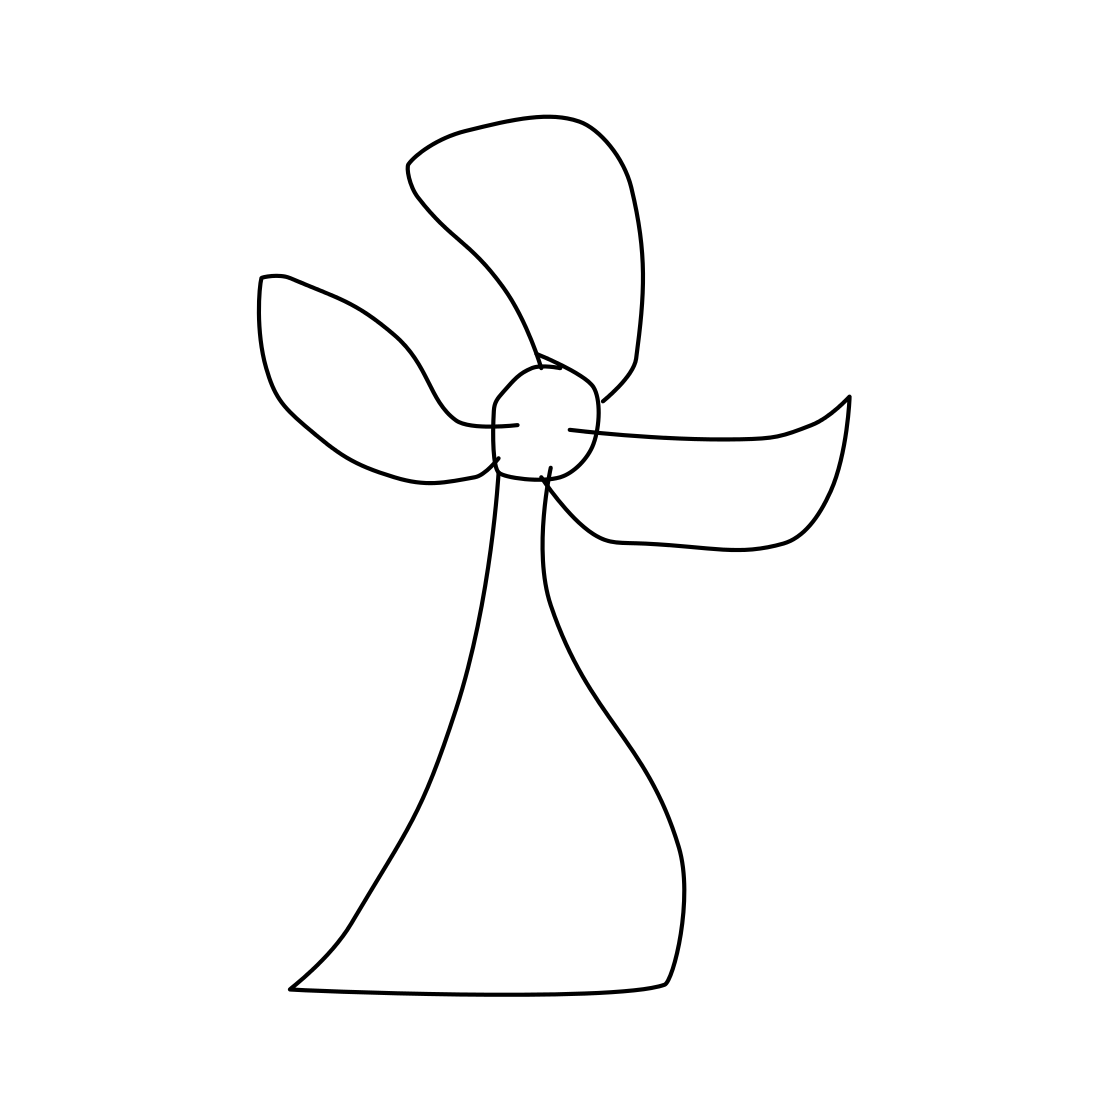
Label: fan